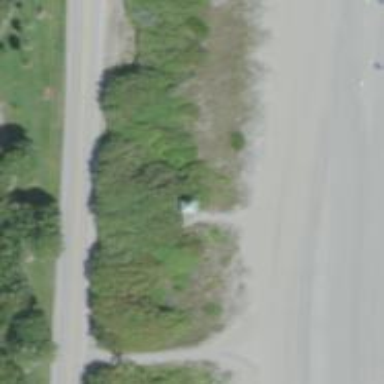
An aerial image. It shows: Emergency lifeguard tower.